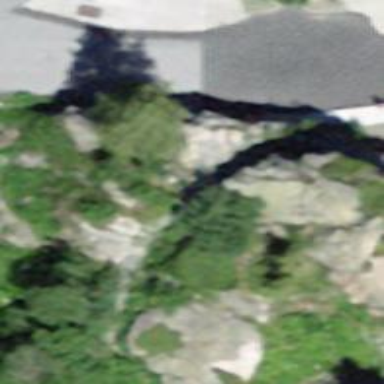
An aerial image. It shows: Bridge with metal steps.